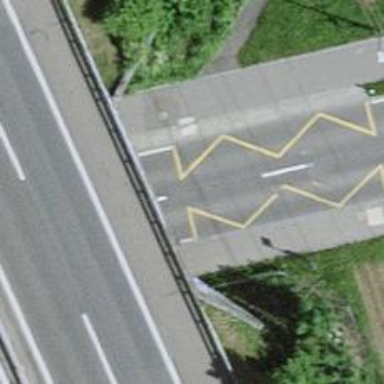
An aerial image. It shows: Bus stop with designated public transport stop position.